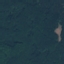
Land use / land cover: Forest